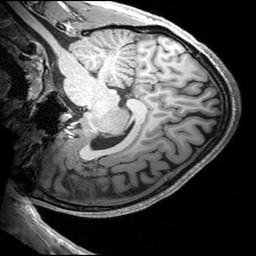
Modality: T1w
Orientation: sagittal
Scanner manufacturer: siemens
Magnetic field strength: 3 T
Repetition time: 2.53 s
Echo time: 0.00299 s